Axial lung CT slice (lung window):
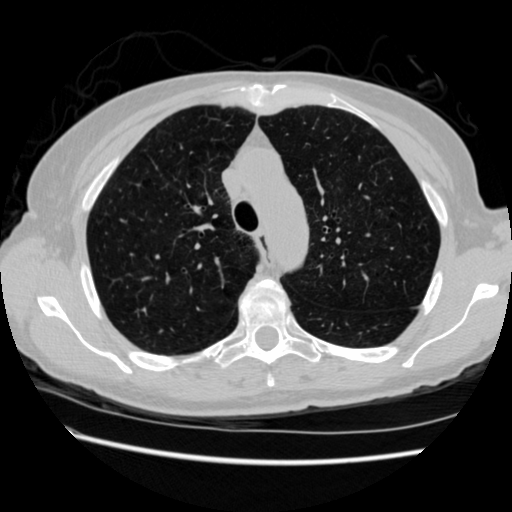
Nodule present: no